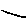
Label: line